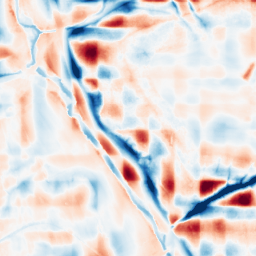
Category: wavelet
Decomposition family: wavelet_reverse_biorthogonal
Decomposition parameters: wavelet: rbio1.3
level: 5
Upsampling method: bilinear
Upsampling parameters: scale: 8
Upsampling scale: 8